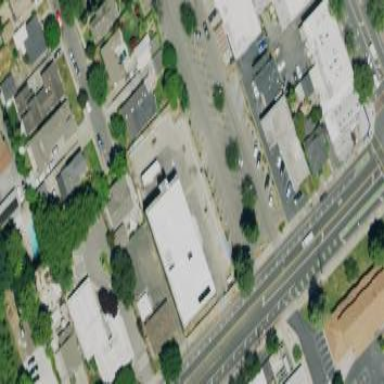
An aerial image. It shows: Commercial area.